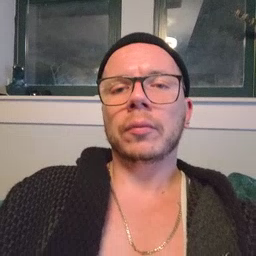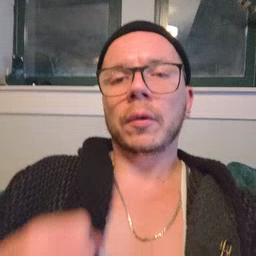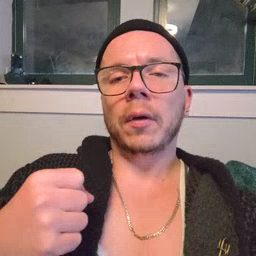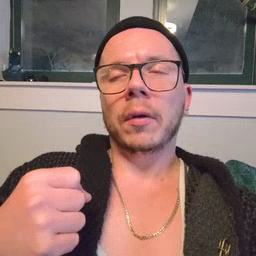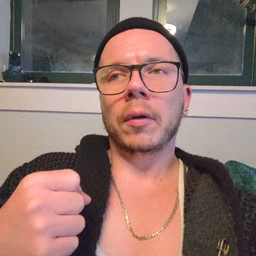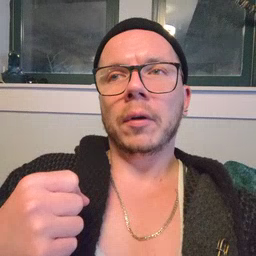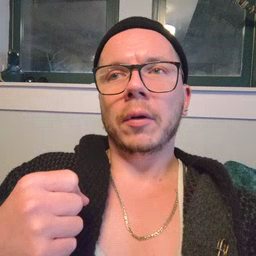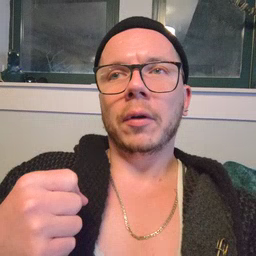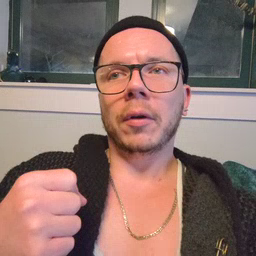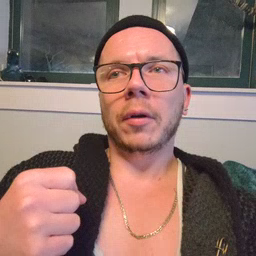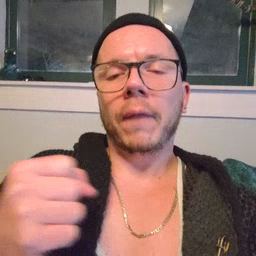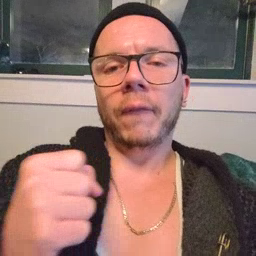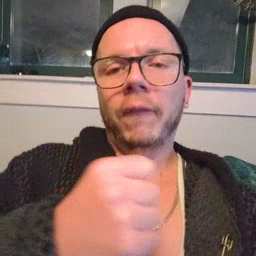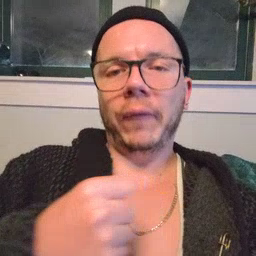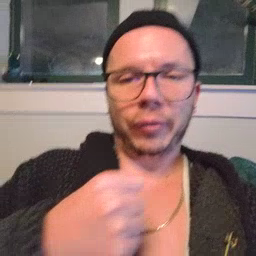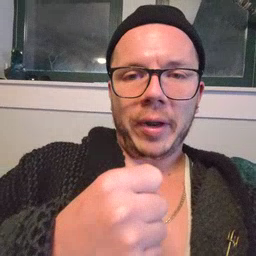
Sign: refrigerator